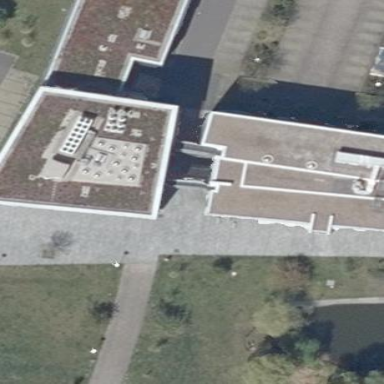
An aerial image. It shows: Part of building.